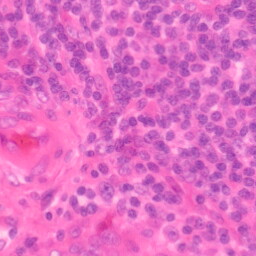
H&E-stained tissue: Colon